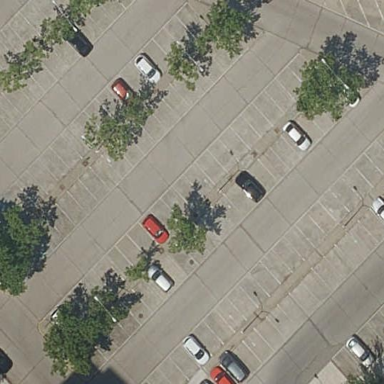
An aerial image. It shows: Paved parking aisle designated as service road.